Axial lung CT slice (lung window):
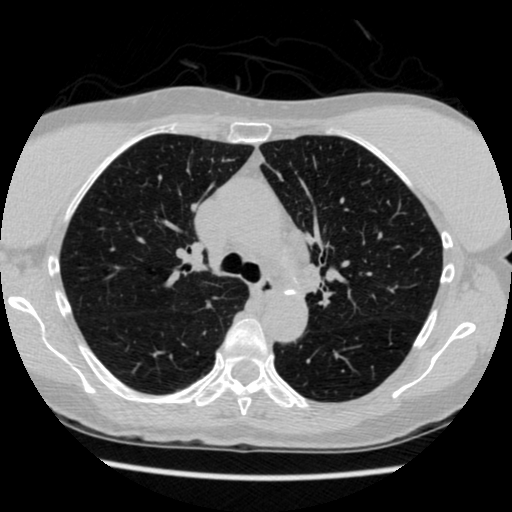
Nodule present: no